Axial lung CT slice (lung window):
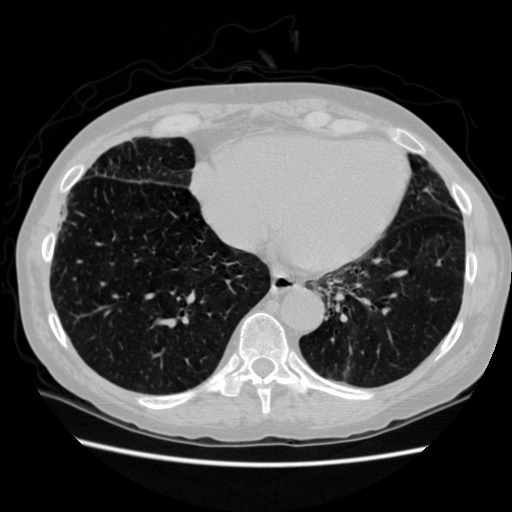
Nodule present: no